Aerial crown-view tile of a tropical tree (Barro Colorado Island, Panama), acquired 20240918:
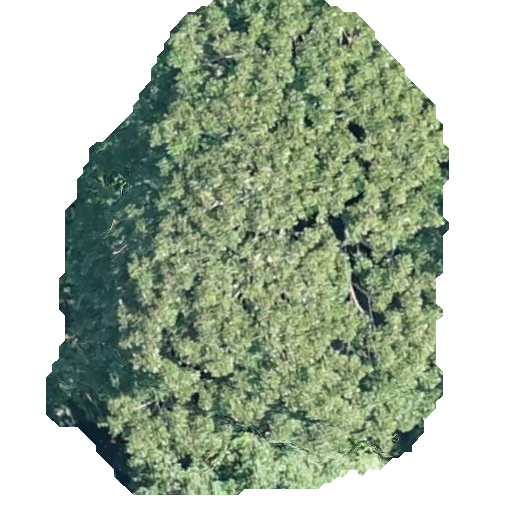
Species: Dipteryx oleifera
GBIF accepted scientific name: Dipteryx oleifera
Crown area: 250.912 m²